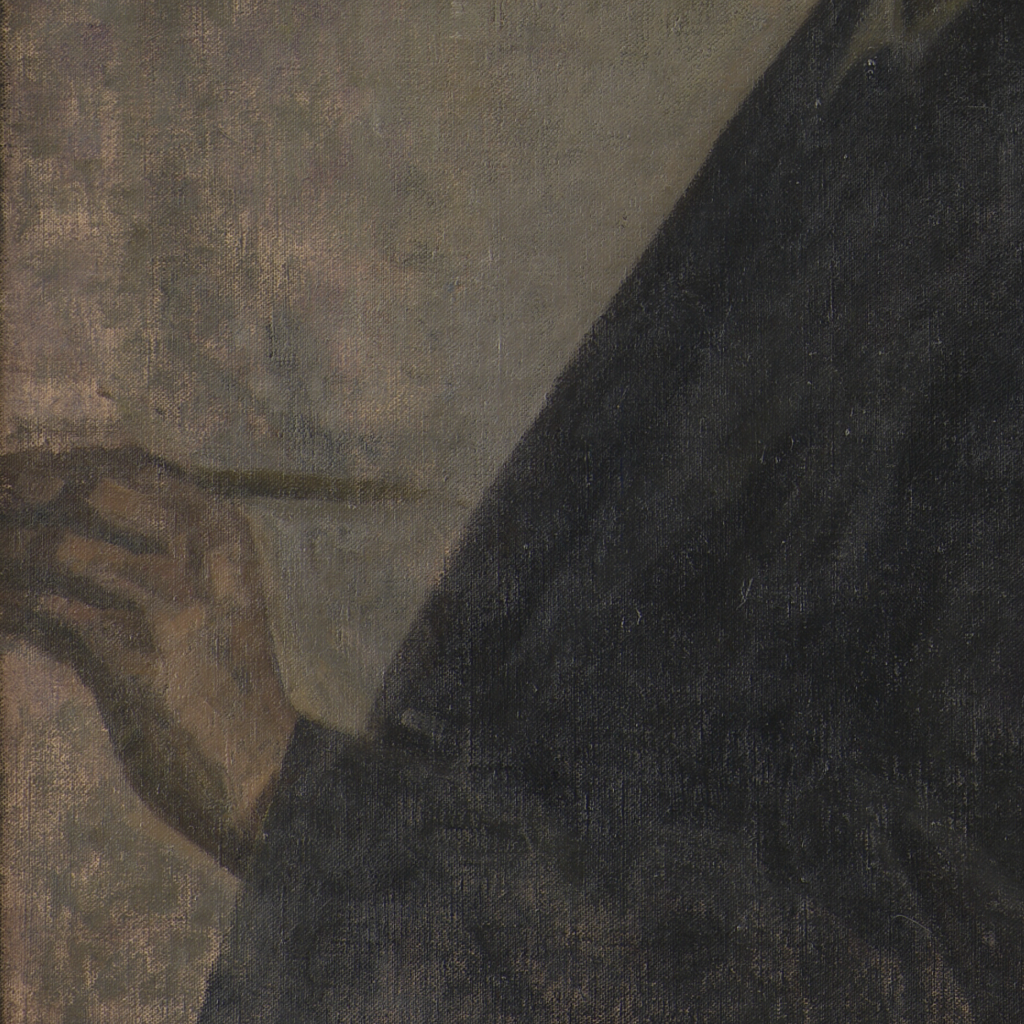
portrait painting, extreme close up, soft diffused light, hand holding paintbrush, dark jacket, neutral muted background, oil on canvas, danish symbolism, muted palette